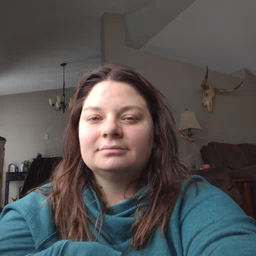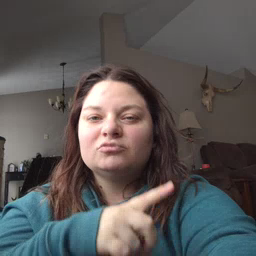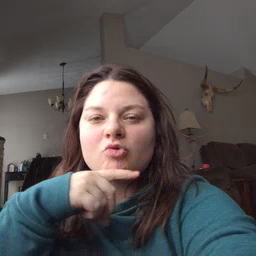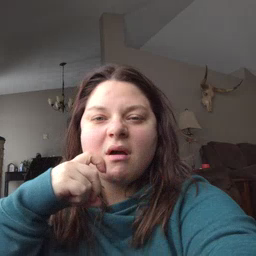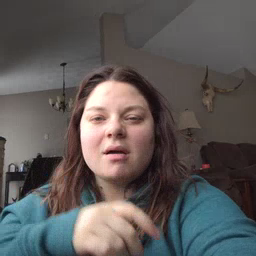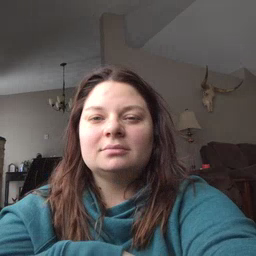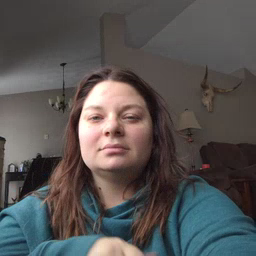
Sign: dry